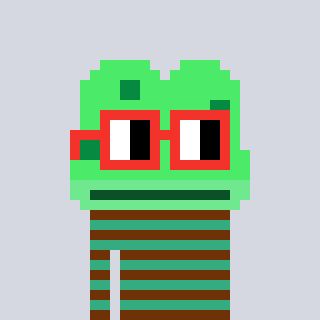
a pixel art character with square red glasses, a frog-shaped head and a teal-colored body on a cool background